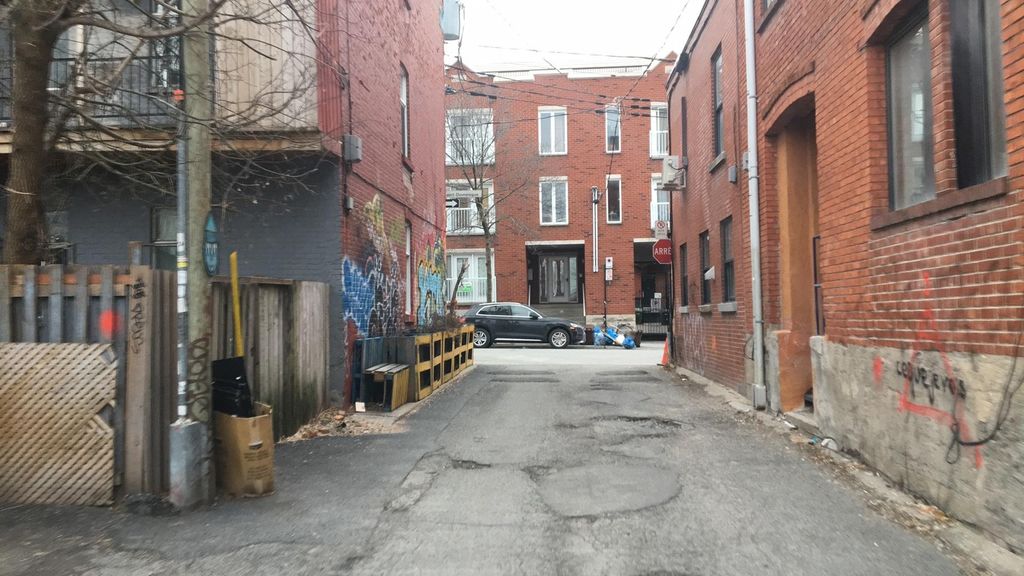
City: montreal